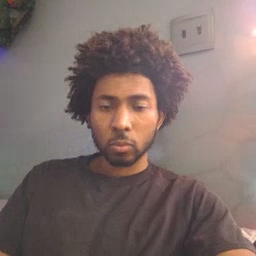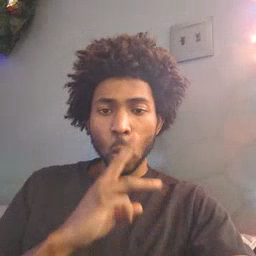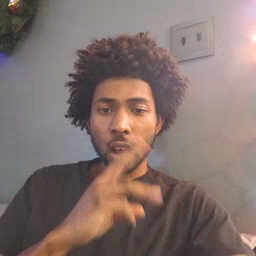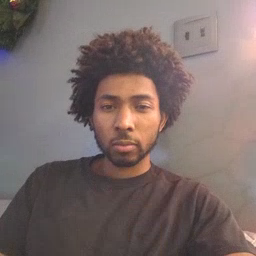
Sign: water